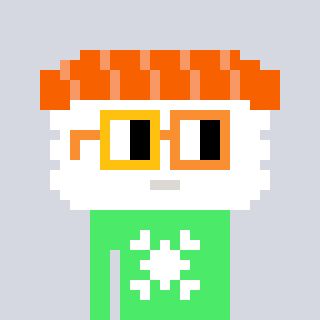
a pixel art character with square yellow and orange glasses, a nigiri-shaped head and a teal-colored body on a cool background